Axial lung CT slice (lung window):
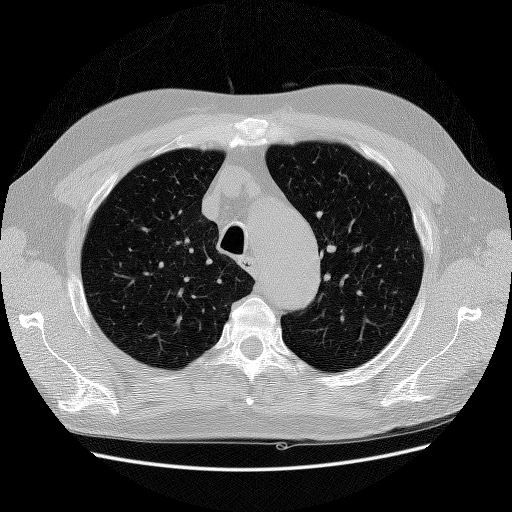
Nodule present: no